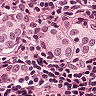
Metastatic tissue present: yes